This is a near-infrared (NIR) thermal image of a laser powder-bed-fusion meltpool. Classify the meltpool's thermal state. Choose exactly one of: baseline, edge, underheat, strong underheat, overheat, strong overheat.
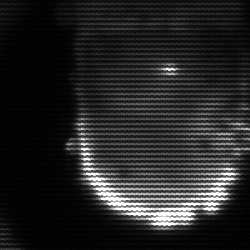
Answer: baseline